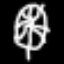
Label: leaf